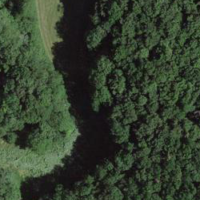
EUNIS habitat code: 41
Species observed at this site:
Pulmonaria obscura